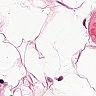
Metastatic tissue present: no